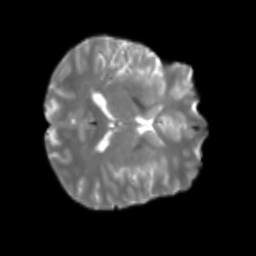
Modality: T2w
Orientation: axial
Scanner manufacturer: siemens
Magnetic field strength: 3 T
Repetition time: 4 s
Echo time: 0.0594 s